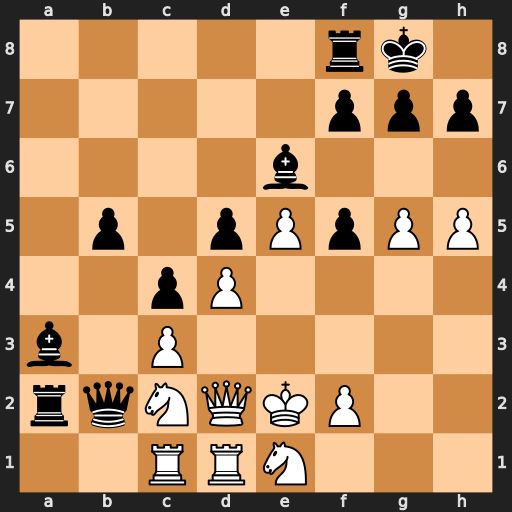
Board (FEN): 5rk1/5ppp/4b3/1p1pPpPP/2pP4/b1P5/rqNQKP2/2RRN3
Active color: w
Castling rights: -
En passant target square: -
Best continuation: Rb1 Qb3 Rxb3